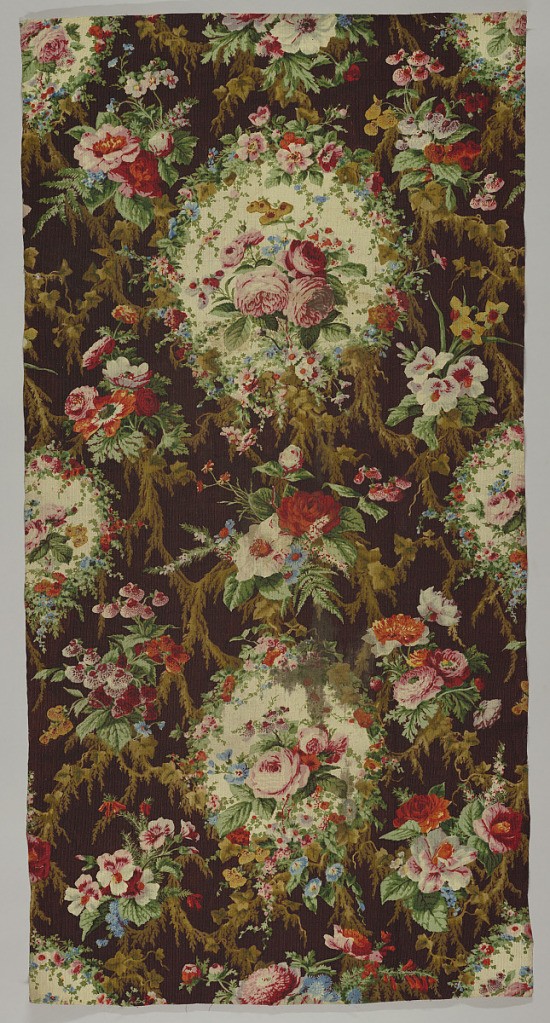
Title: Textile
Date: ca. 1860
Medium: wool Technique: block printed on plain weave with grouped warps causing weft floats
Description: Cartouches of flowers on a brown, mossy background. Roses, anemones, ferns, and cineraria. A large number of small blocks were used.